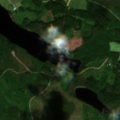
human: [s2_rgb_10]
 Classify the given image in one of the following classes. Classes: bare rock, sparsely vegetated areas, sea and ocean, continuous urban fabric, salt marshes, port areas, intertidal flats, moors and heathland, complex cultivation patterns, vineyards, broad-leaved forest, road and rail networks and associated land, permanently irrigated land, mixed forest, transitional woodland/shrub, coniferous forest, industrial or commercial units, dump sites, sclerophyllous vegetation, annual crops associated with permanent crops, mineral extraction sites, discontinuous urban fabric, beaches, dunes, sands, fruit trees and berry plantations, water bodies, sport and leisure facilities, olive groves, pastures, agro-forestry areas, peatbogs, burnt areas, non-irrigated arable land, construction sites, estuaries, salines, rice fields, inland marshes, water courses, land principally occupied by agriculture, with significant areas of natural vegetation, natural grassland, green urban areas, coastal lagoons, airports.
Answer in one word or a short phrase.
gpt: coniferous forest, mixed forest, transitional woodland/shrub, water bodies